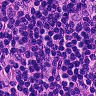
Metastatic tissue present: no